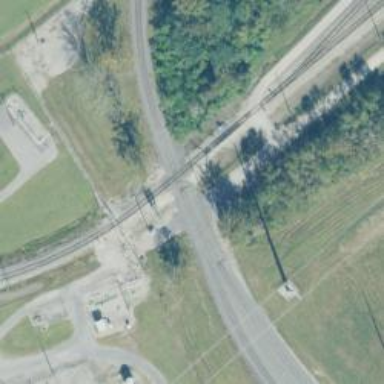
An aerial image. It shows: Railway crossing.